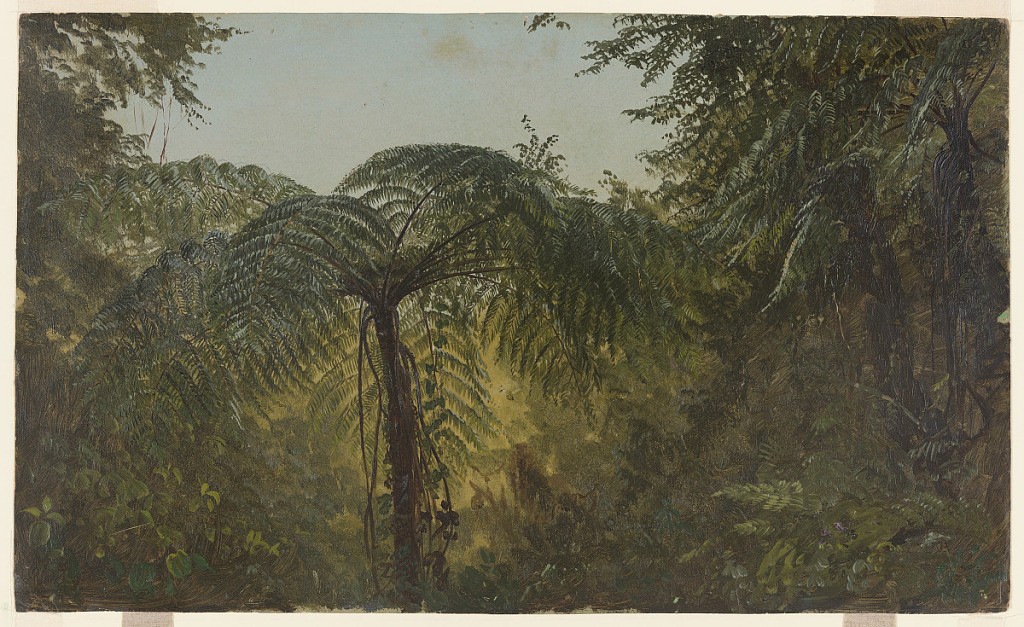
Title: Jungle Foliage, Jamaica
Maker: Frederic Edwin Church, American, 1826–1900
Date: May–September 1865
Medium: Oil and graphite on bright green paperboard
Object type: Drawing
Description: Landscape sketch showing a view of tree ferns and other vegetation in the dense Jamaican rainforest. At center left, a tall tree fern with a broad, arching canopy serves as the focus of the composition. At right, two other tree ferns are shown surrounded by thick foliage, while at left, similarly lush greenery helps frame the view. Above, blue sky is visible through a break in the jungle canopy.